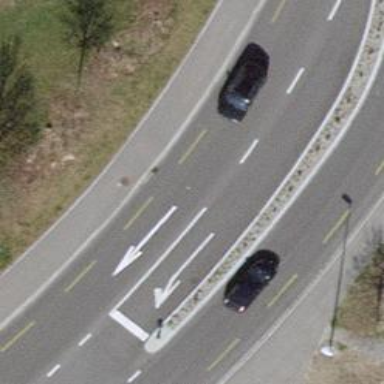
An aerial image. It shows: Secondary road with asphalt surface. The right sidewalk also has asphalt surface.